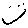
Label: smiley face